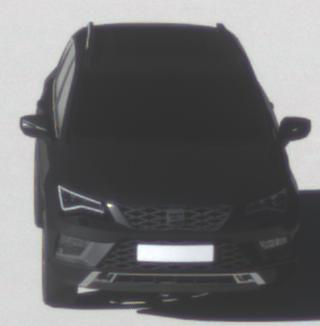
Make: SEAT
Model: Ateca 1.0 TSI Ecomotive
Detailed model: Ateca (5FP)
Model produced from: 2016/08
Model produced until: 2018/08
Doors: 5
Color: black
Road condition: dry road
Daytime: morning or afternoon
Contrast: high contrast